Field crop: maize
Growth stage: 1
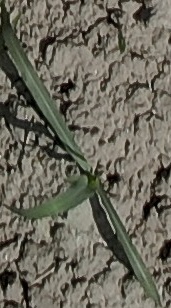
Species: sorghum